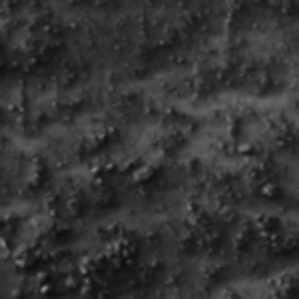
Label: frost